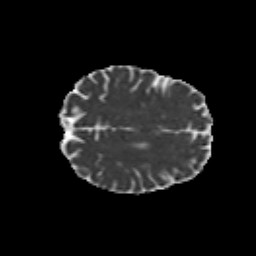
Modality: MD
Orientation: axial
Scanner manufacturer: siemens
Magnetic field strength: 3 T
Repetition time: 6.8 s
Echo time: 0.093 s